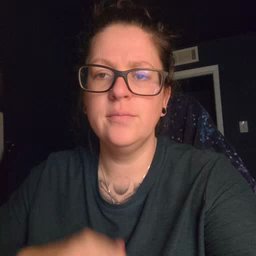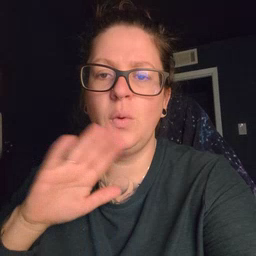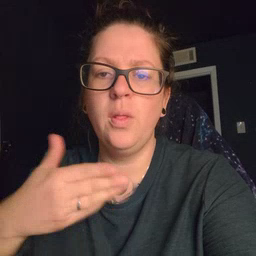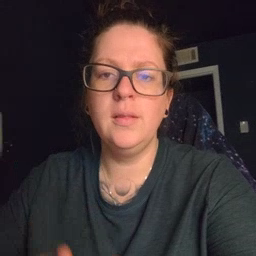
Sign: all